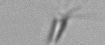
Label: Calciopappus